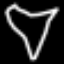
Label: diamond